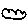
Label: cloud